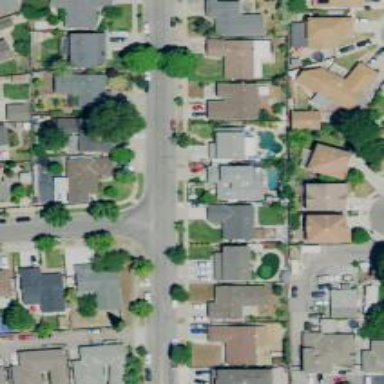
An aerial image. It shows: Residential area with homes lining the residential road.